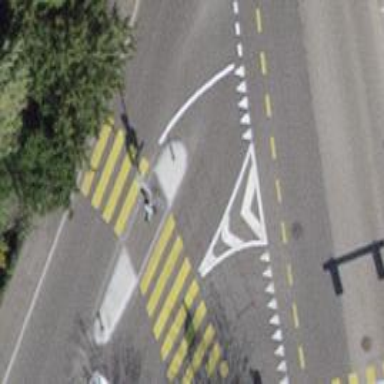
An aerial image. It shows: Crossing with traffic signals and central island.